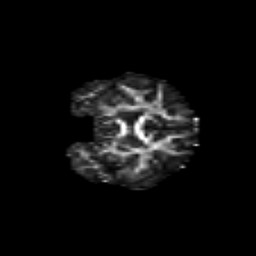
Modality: FA
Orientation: coronal
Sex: female
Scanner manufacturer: siemens
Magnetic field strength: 3 T
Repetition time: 5 s
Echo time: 0.071 s